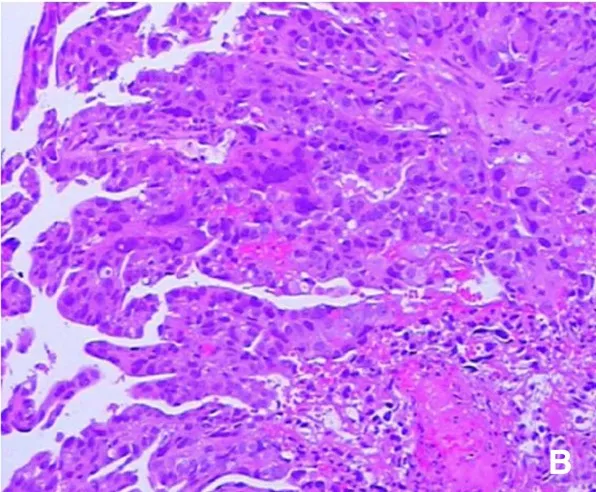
(B) An endoscopic biopsy revealed atypical epithelium (hematoxylin and eosin x100).
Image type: pathology (h&e)